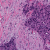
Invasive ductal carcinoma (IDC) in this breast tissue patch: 1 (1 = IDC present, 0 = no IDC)